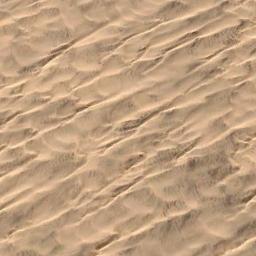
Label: desert